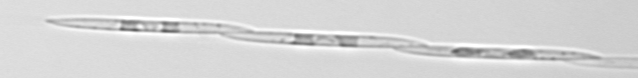
Label: Pseudo-nitzschia